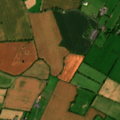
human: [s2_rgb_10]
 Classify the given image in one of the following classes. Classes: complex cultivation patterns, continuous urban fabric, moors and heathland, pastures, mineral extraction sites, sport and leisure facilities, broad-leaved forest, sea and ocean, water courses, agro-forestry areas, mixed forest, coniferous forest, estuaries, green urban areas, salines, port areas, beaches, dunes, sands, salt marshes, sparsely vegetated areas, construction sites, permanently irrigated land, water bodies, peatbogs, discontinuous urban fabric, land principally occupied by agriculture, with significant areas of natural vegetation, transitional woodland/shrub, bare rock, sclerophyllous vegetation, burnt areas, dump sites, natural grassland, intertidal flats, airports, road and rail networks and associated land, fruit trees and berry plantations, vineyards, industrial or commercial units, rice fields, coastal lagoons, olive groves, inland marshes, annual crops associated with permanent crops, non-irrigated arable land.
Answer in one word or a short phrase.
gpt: non-irrigated arable land, pastures, land principally occupied by agriculture, with significant areas of natural vegetation